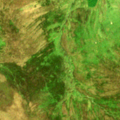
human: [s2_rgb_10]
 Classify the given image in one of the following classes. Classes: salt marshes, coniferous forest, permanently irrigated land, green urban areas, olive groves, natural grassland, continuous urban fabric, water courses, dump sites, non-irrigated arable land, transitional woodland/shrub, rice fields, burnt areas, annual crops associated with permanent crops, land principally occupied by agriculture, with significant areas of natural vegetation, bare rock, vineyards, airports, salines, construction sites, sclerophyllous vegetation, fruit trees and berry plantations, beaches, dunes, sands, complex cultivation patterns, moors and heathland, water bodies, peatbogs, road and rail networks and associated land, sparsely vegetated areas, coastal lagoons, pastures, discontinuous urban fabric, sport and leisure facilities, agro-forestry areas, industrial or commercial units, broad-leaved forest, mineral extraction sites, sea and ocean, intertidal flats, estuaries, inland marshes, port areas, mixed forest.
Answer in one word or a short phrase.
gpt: transitional woodland/shrub, peatbogs